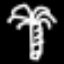
Label: palm tree